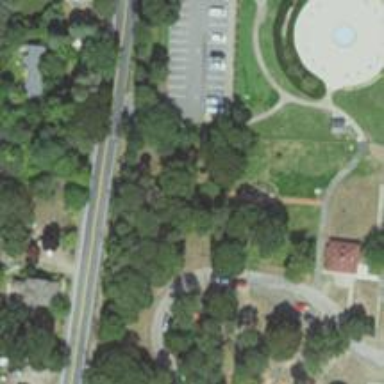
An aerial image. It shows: Historic memorial.